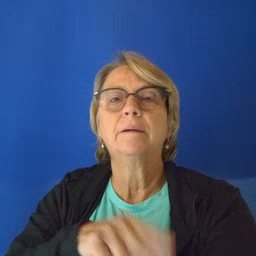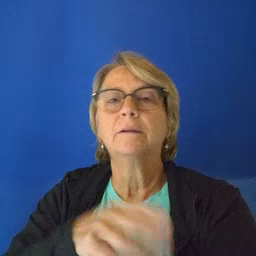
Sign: duck